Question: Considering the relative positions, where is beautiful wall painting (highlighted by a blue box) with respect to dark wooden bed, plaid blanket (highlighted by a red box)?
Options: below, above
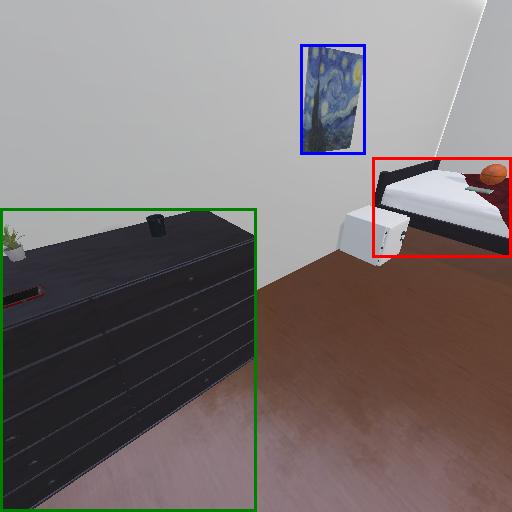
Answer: below